Aerial crown-view tile of a tropical tree (Barro Colorado Island, Panama), acquired 20241216:
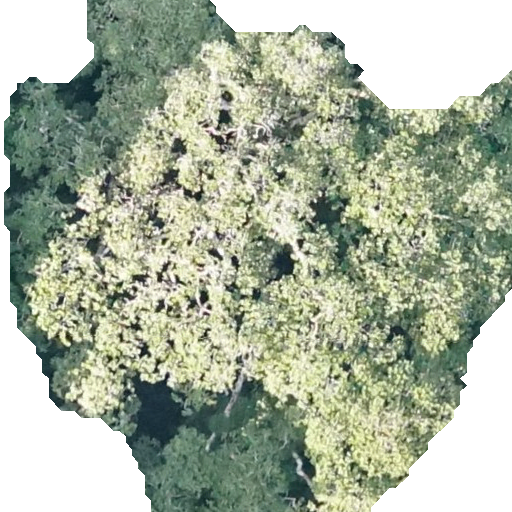
Species: Ficus insipida
GBIF accepted scientific name: Ficus insipida
Crown area: 315.367 m²